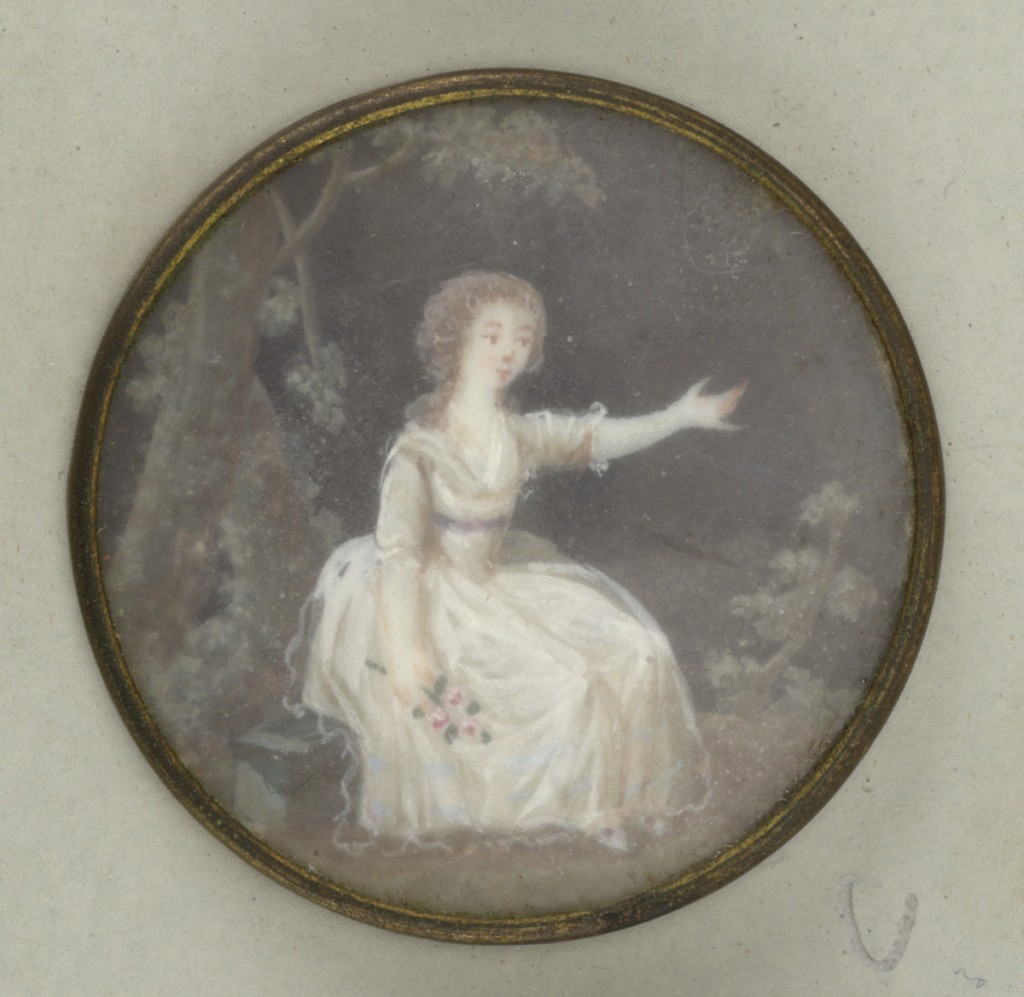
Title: Button with Painted Lady
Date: late 18th century
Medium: porcelain, copper, glass, tin
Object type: button
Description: Button showing a female figure in costume of late 18th century; covered with glass; mounted in copper rim; back with tin.

On card 69